Current action and preconditions to check: trajectory_clear

Your task: For each precondition in the list above, predict whether it will hold at this action.

Consider the current scene as observed from the mobile robot's camera, and analyze the predicted future states of all dynamic agents (e.g., people, animals, vehicles, or any moving entities) within the NEXT SECOND.

IMPORTANT: Only answer "very likely" if you are absolutely certain—based on strong, clear evidence—that a dynamic agent will violate the precondition in the predicted future state. Do NOT answer "very likely" for unlikely, ambiguous, or low-probability risks.

Ask yourself for each precondition: Is there a high probability, with clear and convincing evidence, that the predicted future states of any dynamic agent will interfere with the predicted future state of the currently executing action within the NEXT SECOND, causing that precondition to fail?

Assess the risk level based on these predictions. Use "likely" or "very likely" if motions create a clear risk of interference.

Use "neutral" or "improbable" if agents are nearby but their predicted paths are clearly diverging or non-conflicting.

Failure Risk Categories: "very improbable", "improbable", "neutral", "likely", "very likely"

Answer Format: Output ONLY the probability_of_failure value from these categories: "very improbable", "improbable", "neutral", "likely", "very likely"

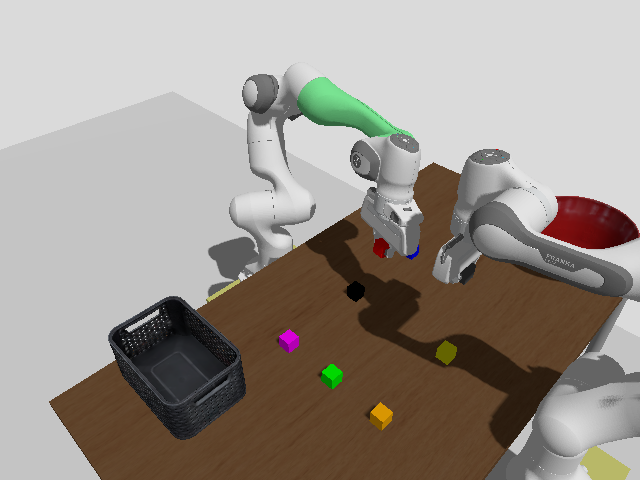

Answer: neutral